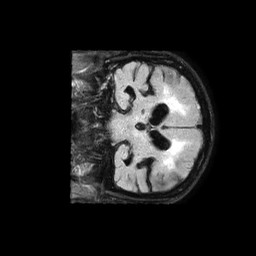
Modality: FLAIR
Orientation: coronal
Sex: male
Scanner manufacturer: philips
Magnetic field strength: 1.5 T
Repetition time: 6 s
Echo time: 0.09859 s